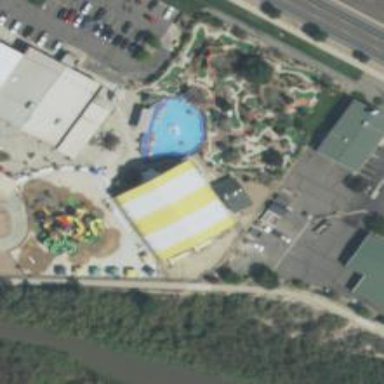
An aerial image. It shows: Water park.